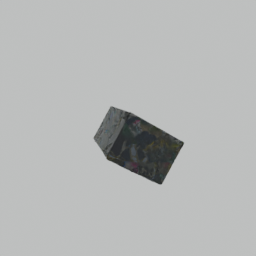
Label: electronics